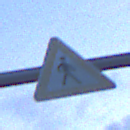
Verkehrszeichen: FussgaengerLinks
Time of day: Dawn
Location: Outdoor (Urban)
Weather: PartlyCloudy
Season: NotSpecified
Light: Natural